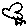
Label: bird